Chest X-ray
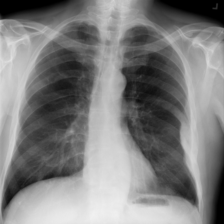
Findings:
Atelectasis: negative
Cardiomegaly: negative
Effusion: negative
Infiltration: negative
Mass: negative
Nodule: positive
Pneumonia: negative
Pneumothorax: negative
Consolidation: negative
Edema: negative
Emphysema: negative
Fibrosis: negative
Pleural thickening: positive
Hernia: negative